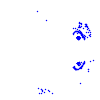
Particle: pion